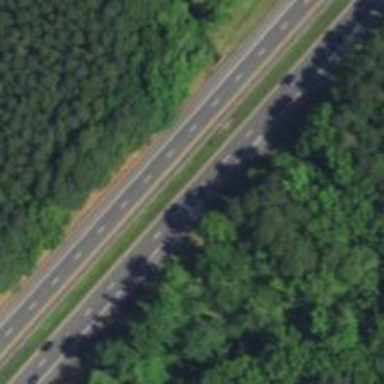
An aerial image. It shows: This image shows trunk highway that functions as expressway.